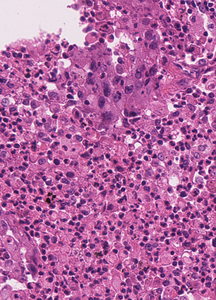
Tumor epithelial tissue: yes
Tumor-associated stroma tissue: yes
Normal tissue: no